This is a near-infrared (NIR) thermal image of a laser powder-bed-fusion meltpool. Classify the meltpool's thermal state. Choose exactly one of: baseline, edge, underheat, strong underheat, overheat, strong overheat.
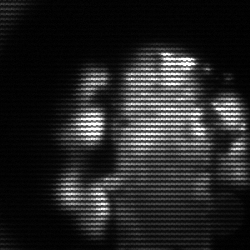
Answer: strong underheat